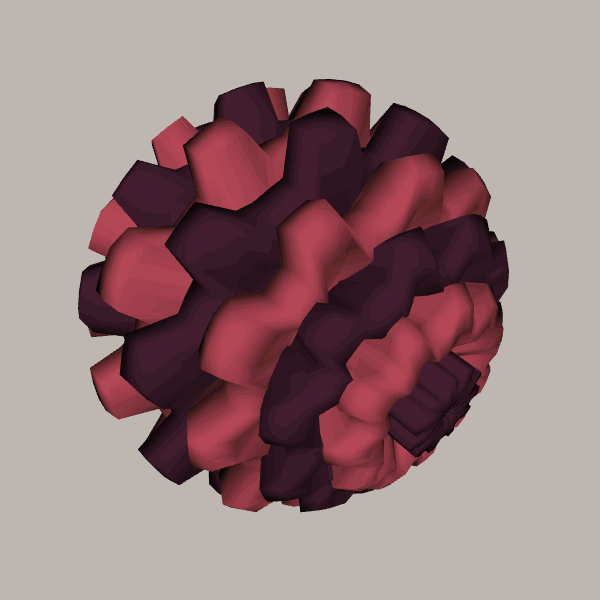
Background: light